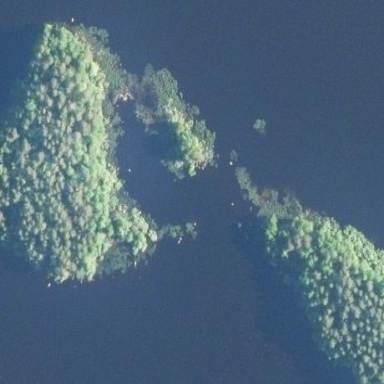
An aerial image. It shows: Islet.